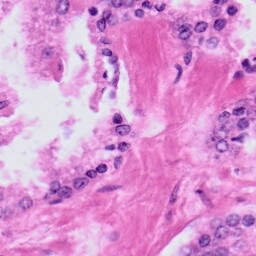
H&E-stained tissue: Prostate